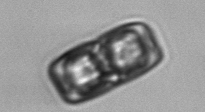
Label: Ephemera